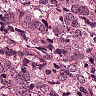
Metastatic tissue present: yes